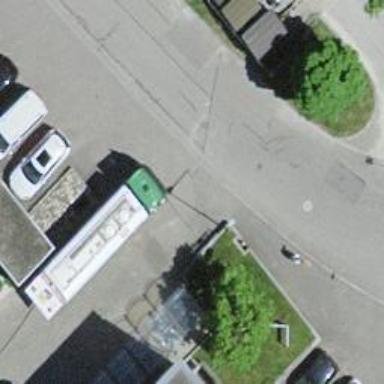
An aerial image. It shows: Bollard.